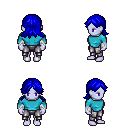
a pixel art fantasy rpg character, female body template, dark elf, purple skin, teal long-sleeve shirt, metal pants, blue loose hair, white cloth bandages, four views (front, back, left, right), 2x2 character sprite sheet, small pixel art, hard edges, no anti-aliasing